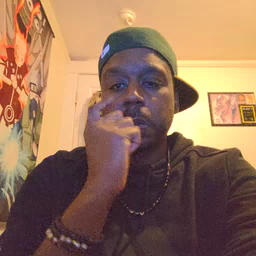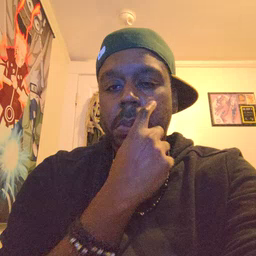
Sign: eye